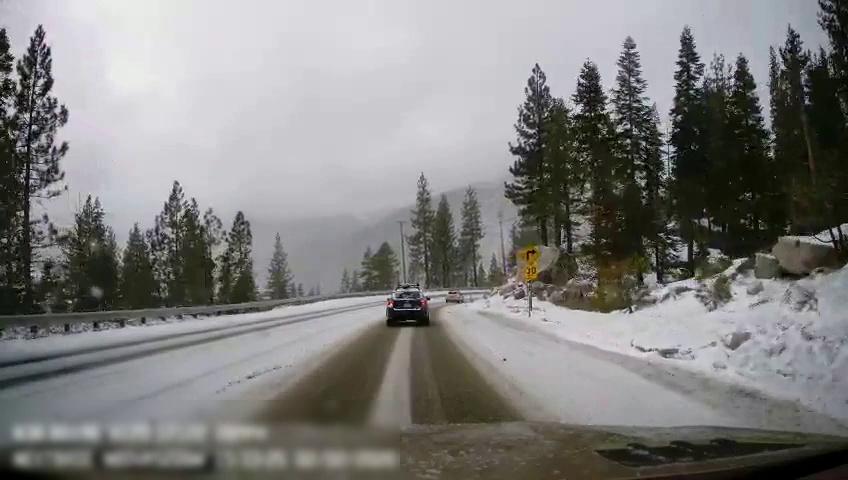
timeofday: Day
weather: Snowy
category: Drivable Space
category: Vehicles | Car
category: Vehicles | Car
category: Traffic | Signs
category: Traffic | Signs